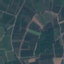
Land use / land cover: PermanentCrop